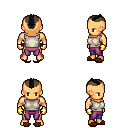
a pixel art fantasy rpg character, male body template, human, tanned skin, white sleeveless shirt, magenta pants, black short mohawk hairstyle, gold gloves, brown slippers, four views (front, back, left, right), 2x2 character sprite sheet, small pixel art, hard edges, no anti-aliasing